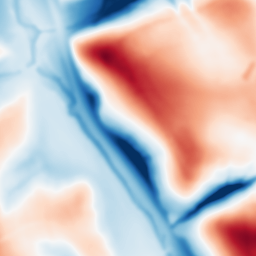
Category: multiscale
Decomposition family: dog_multiscale
Decomposition parameters: sigma_ratio: 2
n_scales: 4
base_sigma: 2
Upsampling method: cubic_mitchell
Upsampling parameters: scale: 2
Upsampling scale: 2